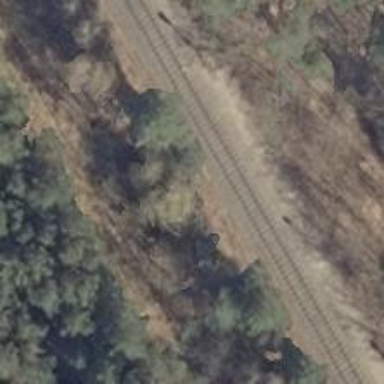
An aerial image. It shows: Solitary milestone along the railway.